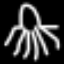
Label: octagon